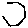
Label: hexagon